Question: Having the following WinForms dialog form, I am handling the <URL> event of 'MyControl':

'MyControl' derives from the DevExpress <URL>.
What I want to achieve is that when 'MyControl' gets the focus when the user navigates with the and 'MyControl' gets the focus, that the focus is forwarded to the child controls.
I do this successfully with the following code:
'''
protected override void OnGotFocus(EventArgs e)
{
base.OnGotFocus(e);
// Forward.
foreach (Control control in Controls)
{
if (control.TabStop)
{
control.Select();
break;
}
}
}
'''
I.e. if 'Button 1' is focused and the user presses the key, the focus is set to 'Button 2'.
What I'm able to solve is if the user navigates backward. I.e. if 'Button 4' is focused and the user presses the + keys, the focus should be set to 'Button 3'.
- 'GotFocus'- 'MyControl'
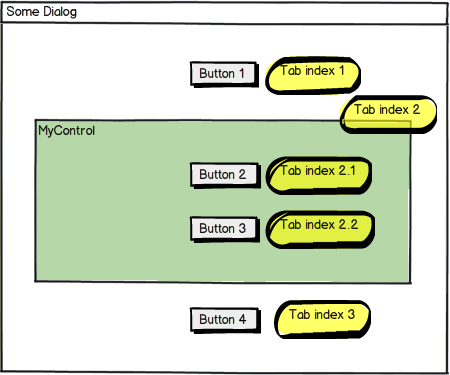
Answer: So many possibilities:
- use the OnLostFocus event to store the current control and calculate whether TAB or SHIFT TAB was pressed- override ProcessKeyPreview to calc the action to be performed in OnGotFocus (<URL>